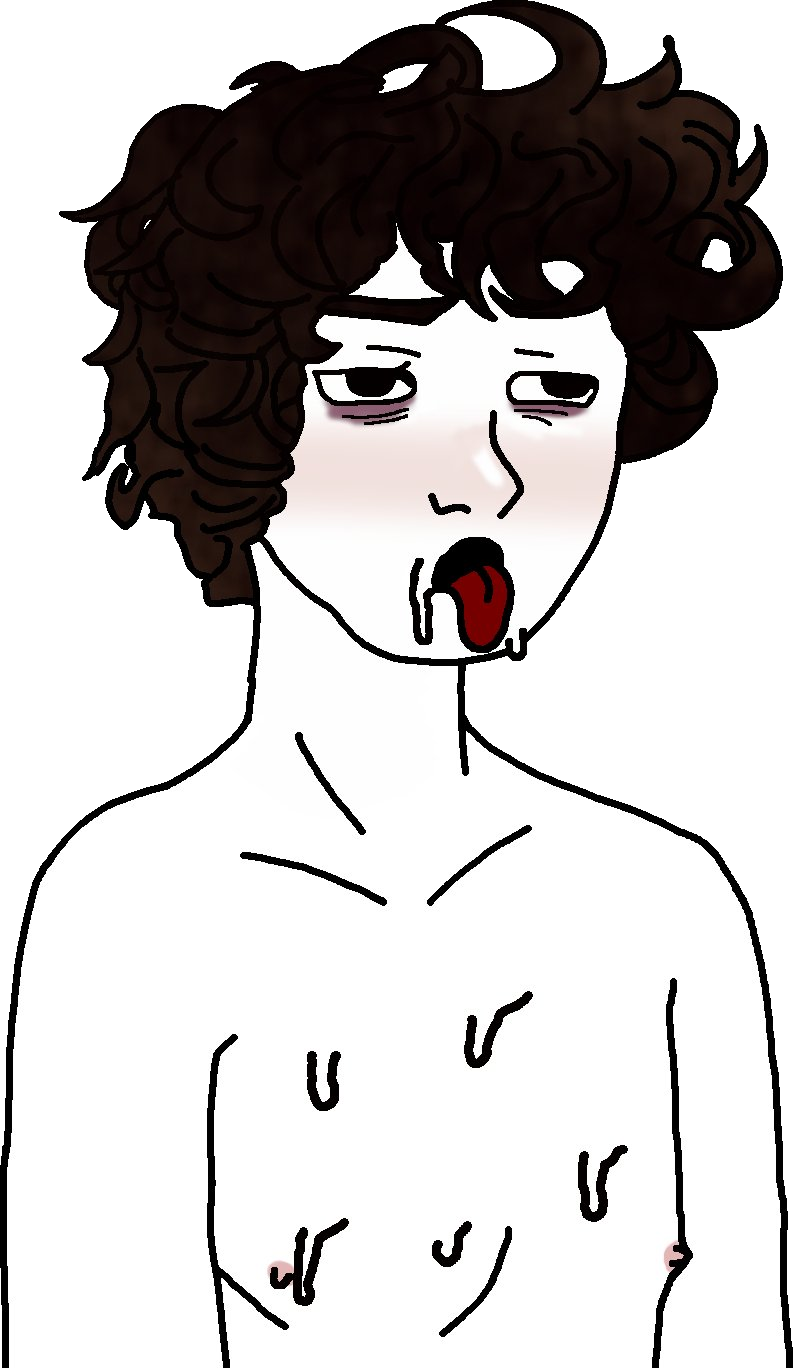
Label: 5_Twinkjak